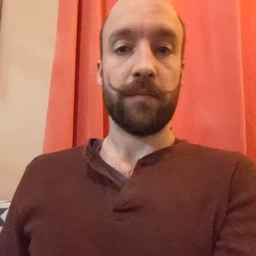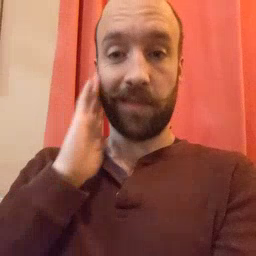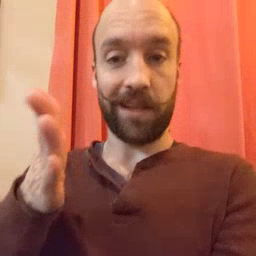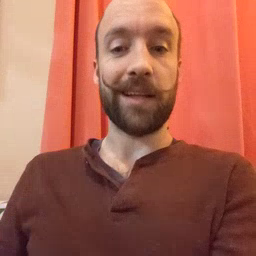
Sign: will